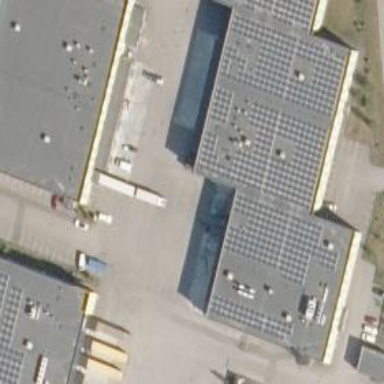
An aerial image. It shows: Warehouse building.